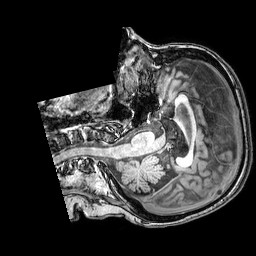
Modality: T1w
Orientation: axial
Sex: female
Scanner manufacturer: philips
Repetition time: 0.00822 s
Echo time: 0.0038 s